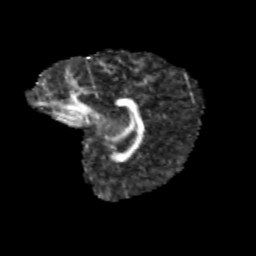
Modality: FA
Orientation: sagittal
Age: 11
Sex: female
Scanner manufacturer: siemens
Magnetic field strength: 3 T
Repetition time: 3.8 s
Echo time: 0.07 s